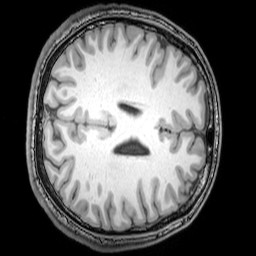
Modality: T1w
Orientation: axial
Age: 22
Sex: male
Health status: healthy
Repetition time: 0.081 s
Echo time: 0.037 s